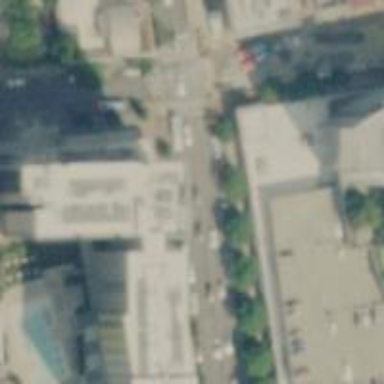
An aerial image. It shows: Part of building.